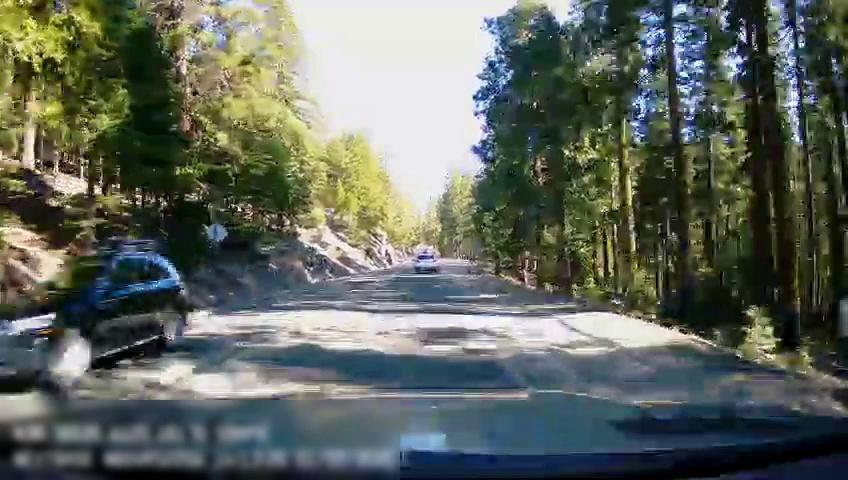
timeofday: Day
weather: Sunny
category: Drivable Space
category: Vehicles | SUV
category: Vehicles | SUV
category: Lanes | Current Lane